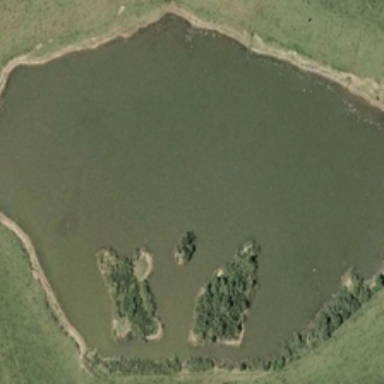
Green meadows are around an irregular pond with three small islands in it .